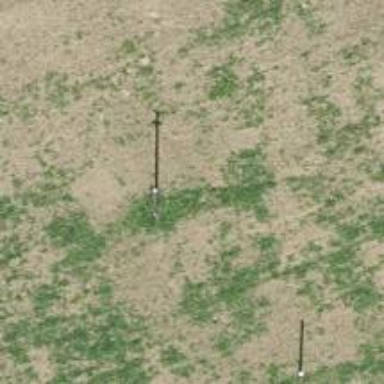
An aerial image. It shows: Power pole.